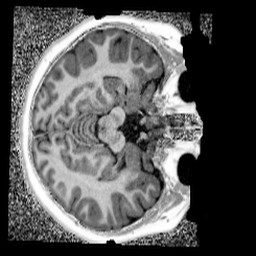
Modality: UNIT1_denoised
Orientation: axial
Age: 10
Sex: female
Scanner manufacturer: siemens
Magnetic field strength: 3 T
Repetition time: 4 s
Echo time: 0.00299 s